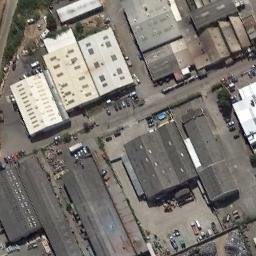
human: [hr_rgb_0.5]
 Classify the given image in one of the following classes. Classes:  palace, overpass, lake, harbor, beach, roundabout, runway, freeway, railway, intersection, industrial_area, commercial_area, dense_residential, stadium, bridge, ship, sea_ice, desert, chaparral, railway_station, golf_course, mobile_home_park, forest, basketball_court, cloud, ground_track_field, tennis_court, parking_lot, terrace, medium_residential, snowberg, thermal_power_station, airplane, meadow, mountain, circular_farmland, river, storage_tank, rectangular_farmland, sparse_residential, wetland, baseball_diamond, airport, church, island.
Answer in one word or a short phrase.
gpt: industrial_area